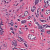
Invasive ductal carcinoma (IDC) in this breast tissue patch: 0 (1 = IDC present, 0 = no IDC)